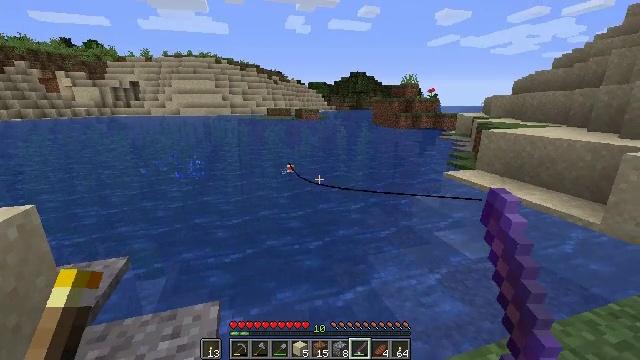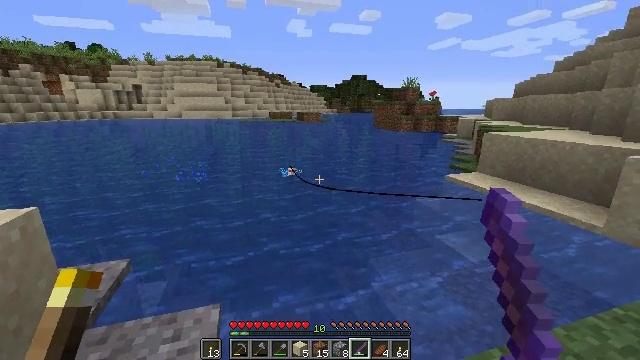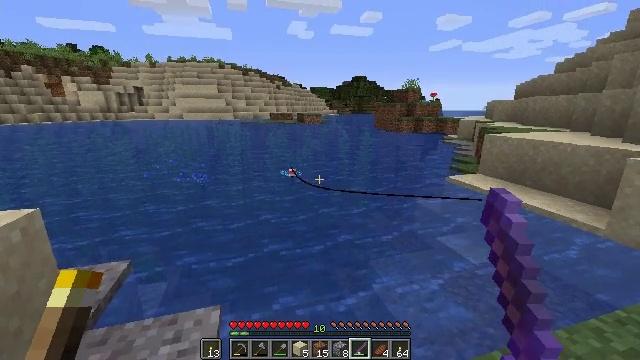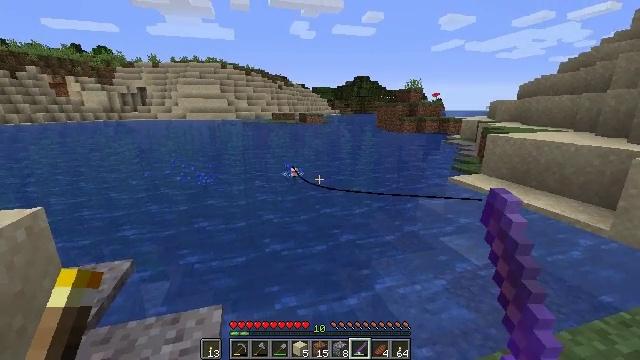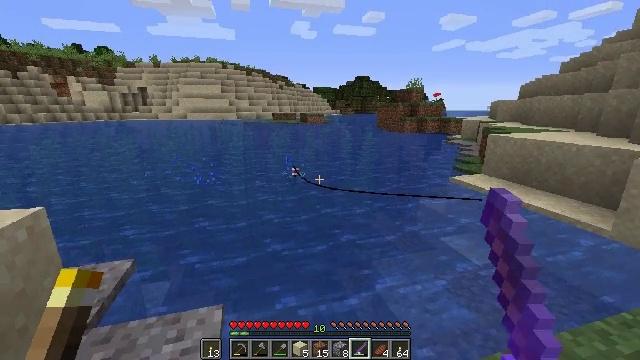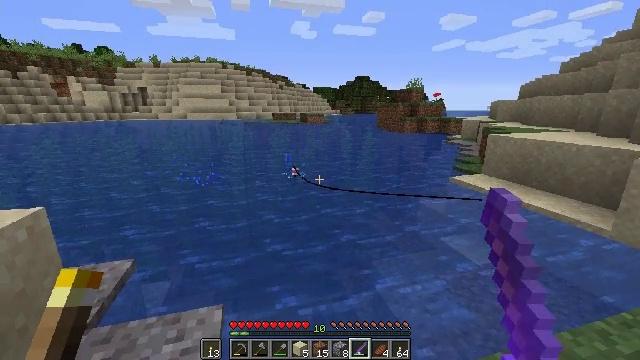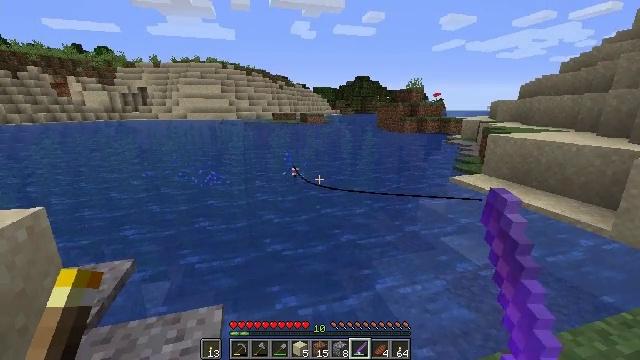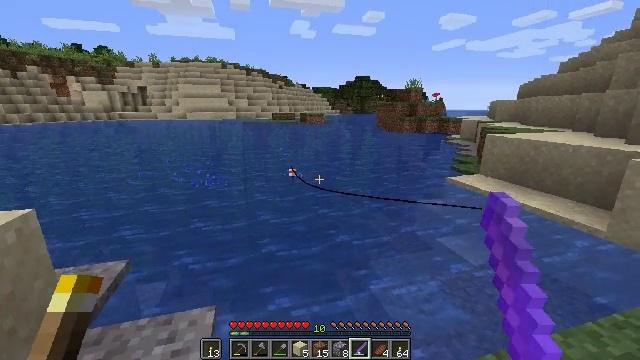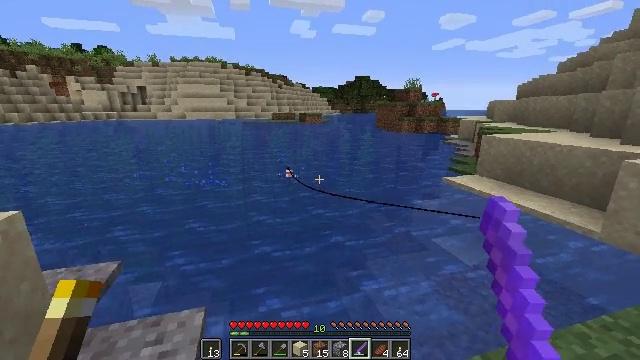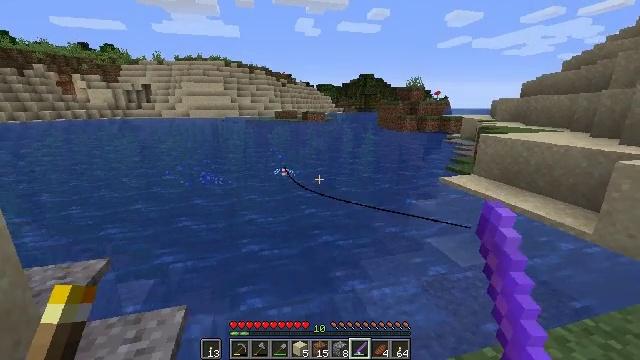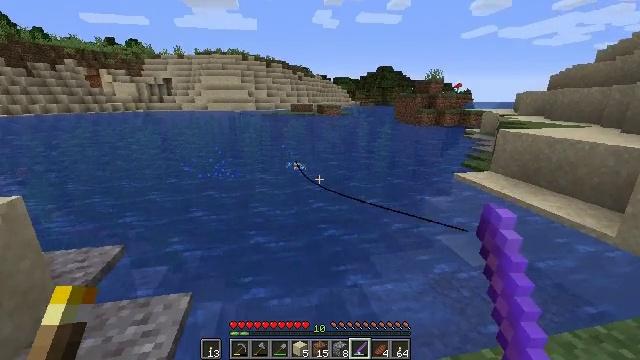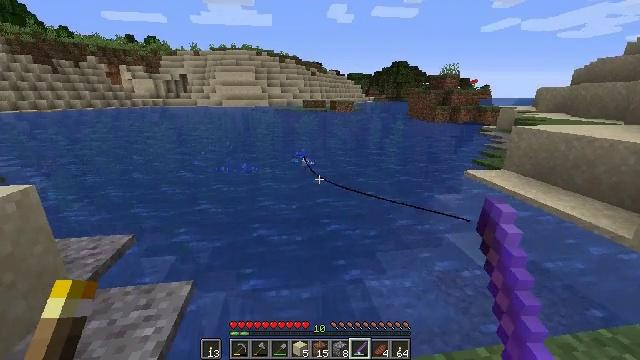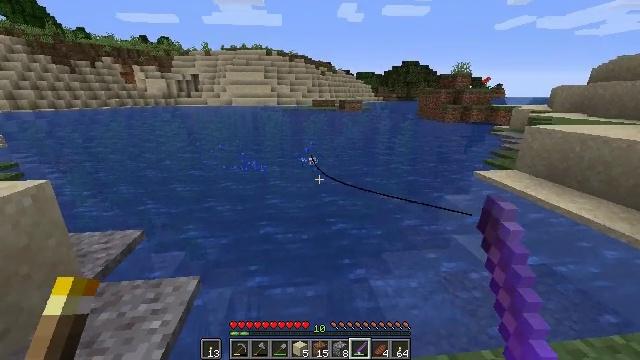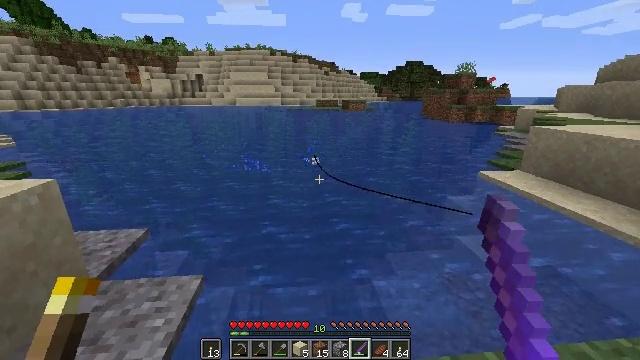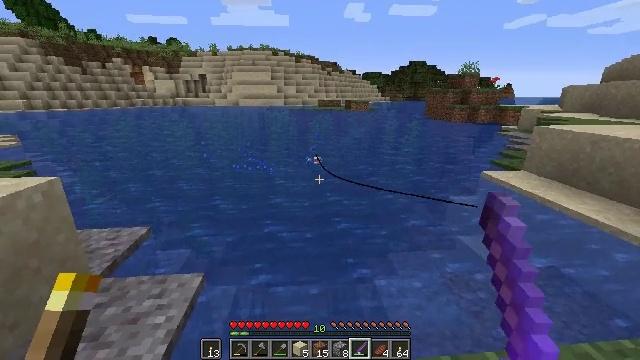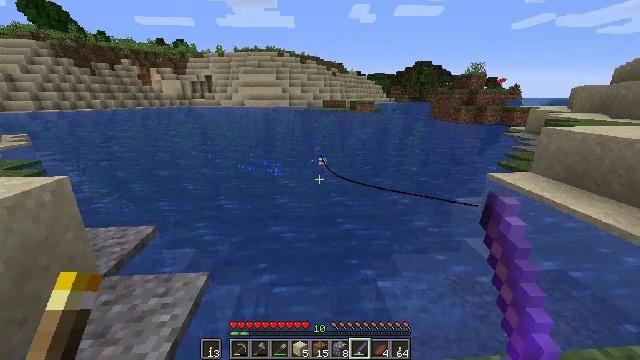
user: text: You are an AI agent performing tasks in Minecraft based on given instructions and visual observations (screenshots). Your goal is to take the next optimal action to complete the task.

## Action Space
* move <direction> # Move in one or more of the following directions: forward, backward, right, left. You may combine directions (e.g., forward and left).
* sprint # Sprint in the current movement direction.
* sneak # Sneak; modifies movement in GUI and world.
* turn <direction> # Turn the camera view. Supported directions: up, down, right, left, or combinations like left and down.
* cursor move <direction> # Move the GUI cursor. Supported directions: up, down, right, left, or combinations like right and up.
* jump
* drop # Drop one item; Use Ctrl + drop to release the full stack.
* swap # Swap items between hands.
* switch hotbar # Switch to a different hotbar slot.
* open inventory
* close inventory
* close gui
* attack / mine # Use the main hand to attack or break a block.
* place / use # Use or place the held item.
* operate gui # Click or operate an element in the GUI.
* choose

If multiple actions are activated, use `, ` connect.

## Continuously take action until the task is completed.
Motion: motion action
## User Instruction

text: Drop a cracked stone bricks.
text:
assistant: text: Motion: no_op
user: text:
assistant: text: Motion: no_op
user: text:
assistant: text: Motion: no_op
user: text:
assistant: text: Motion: no_op
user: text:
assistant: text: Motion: no_op
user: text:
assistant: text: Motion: no_op
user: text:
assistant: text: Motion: move right
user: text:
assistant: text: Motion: move right
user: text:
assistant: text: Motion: move right
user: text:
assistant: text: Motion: turn left and down
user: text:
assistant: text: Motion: turn left
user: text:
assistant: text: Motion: turn left
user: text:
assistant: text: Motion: no_op
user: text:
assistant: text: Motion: no_op
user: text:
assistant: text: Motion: turn left
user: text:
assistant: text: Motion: no_op
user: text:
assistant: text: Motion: no_op
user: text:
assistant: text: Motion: no_op
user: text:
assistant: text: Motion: move left
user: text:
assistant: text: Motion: move left
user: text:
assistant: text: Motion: move left, turn right
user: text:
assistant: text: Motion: move left
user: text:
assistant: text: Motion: no_op
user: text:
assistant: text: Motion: turn right
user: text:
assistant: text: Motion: no_op
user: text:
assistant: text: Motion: no_op
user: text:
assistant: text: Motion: no_op
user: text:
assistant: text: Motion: no_op
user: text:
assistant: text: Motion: turn right
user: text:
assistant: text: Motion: turn right